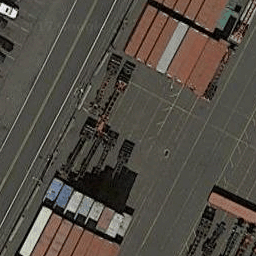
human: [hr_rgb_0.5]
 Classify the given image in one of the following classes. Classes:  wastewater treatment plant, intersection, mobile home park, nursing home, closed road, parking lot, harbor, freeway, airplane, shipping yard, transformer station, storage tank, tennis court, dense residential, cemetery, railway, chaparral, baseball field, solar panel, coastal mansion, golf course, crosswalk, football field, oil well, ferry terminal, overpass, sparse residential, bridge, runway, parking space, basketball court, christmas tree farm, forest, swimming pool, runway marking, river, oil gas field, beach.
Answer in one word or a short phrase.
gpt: shipping yard